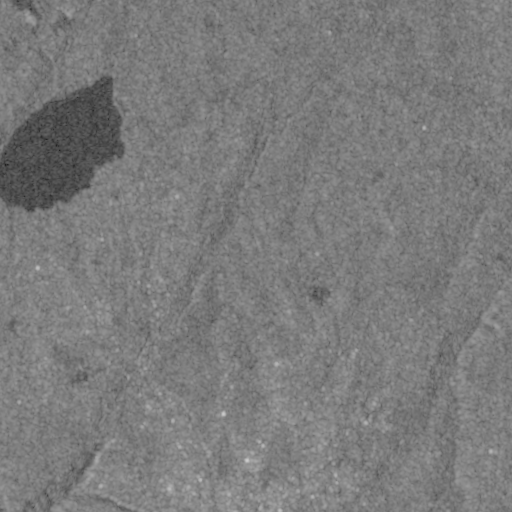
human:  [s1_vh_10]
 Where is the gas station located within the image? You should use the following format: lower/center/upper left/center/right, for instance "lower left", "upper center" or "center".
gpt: The gas station is located in the lower left of the image.
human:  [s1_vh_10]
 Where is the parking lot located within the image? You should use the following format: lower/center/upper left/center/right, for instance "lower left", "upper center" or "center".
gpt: The parking lot is located in the lower left of the image.
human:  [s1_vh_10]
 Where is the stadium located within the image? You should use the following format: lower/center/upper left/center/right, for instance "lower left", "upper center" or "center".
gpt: The stadium is located in the lower center of the image.
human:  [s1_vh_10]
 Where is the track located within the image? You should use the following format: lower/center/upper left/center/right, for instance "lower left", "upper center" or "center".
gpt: The track is located in the lower center of the image.
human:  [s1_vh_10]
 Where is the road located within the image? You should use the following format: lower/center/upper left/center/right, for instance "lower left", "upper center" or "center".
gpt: There is no road in the image.

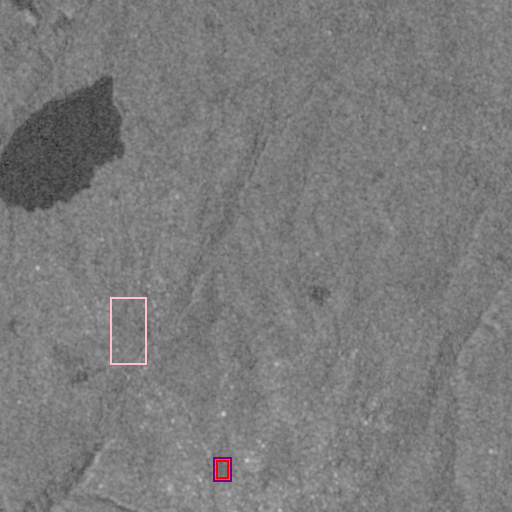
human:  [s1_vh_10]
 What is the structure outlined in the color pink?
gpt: The structure outlined in pink is a park.
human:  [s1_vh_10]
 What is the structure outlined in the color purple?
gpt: The structure outlined in purple is a stadium.
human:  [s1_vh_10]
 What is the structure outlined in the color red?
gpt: The structure outlined in red is a track.
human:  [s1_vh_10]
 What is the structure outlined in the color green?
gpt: There is no green outline.